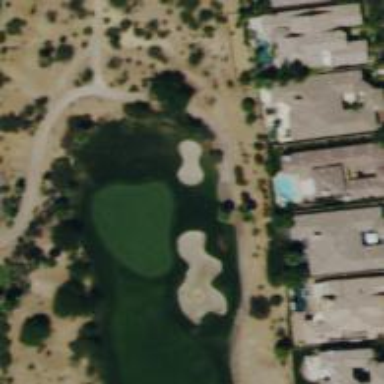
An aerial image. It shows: Path for both road and golf.